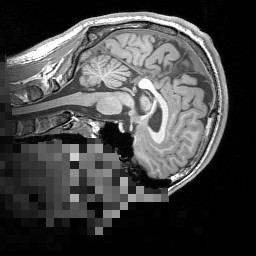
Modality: T1w
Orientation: sagittal
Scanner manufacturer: siemens
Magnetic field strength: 3 T
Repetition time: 1.5 s
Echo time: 0.00291 s